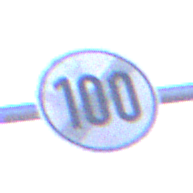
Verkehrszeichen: EndeGeschwindigkeit100
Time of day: MorningAfternoon
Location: Outdoor (Nature)
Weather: Clear
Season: NotSpecified
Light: Natural